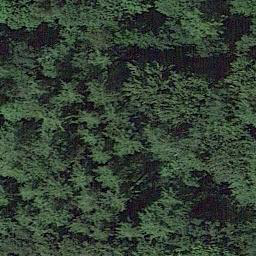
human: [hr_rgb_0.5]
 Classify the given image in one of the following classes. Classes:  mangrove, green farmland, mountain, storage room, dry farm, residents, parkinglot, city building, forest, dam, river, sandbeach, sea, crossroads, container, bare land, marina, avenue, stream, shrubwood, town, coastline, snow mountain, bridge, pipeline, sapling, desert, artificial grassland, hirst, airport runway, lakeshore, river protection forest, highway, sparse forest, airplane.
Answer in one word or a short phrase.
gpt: forest